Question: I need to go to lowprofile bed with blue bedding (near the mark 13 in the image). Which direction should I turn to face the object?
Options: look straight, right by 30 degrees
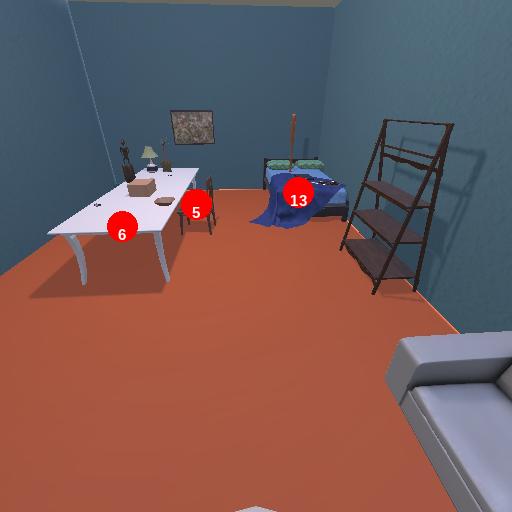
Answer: look straight